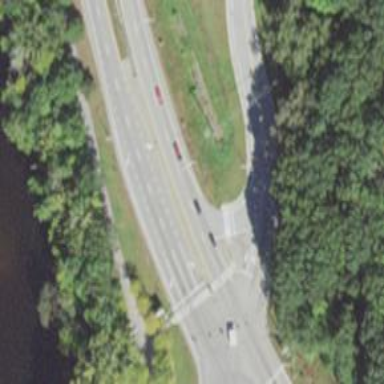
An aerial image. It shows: Trunk link highway.